Question: I'm running a splice on an array like this, where the array has 5 elements:
'''
array.splice(3, 0, newObj);
'''
The splice doesn't work and I still have 5 elements.
When I debug it in Chrome with console.log I see an array of six objects, but when I open the array I see five elements (see pic below). What does this mean?

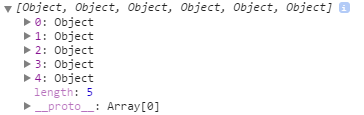
Answer: You're inserting a new object into that array -> 'newObj'
For example, if you run this in 'Chrome console', works fine :
'''
function aHandler (){
var a = [{1:1},{1:2},{1:3},{1:4},{1:5}];
a.splice(3,0,{1:20});
console.log(a);
}; aHandler();
'''
Even if you insert 'null' or 'undefined' 'console.log' should show you the right object.
So, maybe you modify the object somewhere between 'splice' and 'console.log'